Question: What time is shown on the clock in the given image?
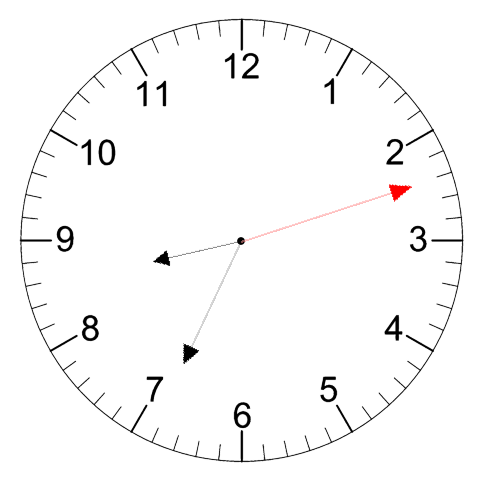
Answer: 08:34:12